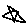
Label: star